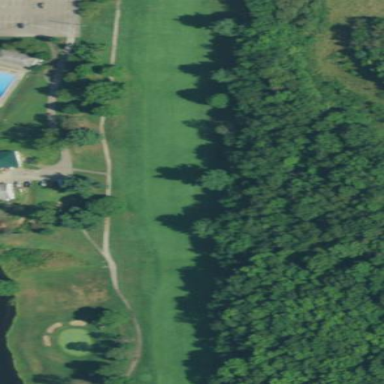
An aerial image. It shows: Area with grass used as rough in golf course.